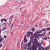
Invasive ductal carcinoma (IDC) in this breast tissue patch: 0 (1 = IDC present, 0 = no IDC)